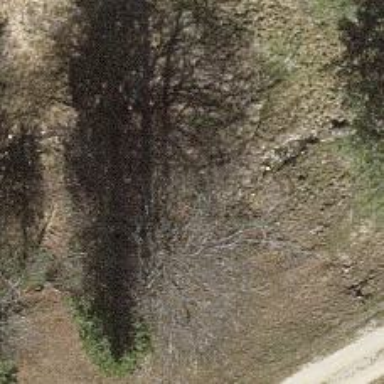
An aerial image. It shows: Single tag "natural: tree."